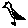
Label: bird